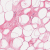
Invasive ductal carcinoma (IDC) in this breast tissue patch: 0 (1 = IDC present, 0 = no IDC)